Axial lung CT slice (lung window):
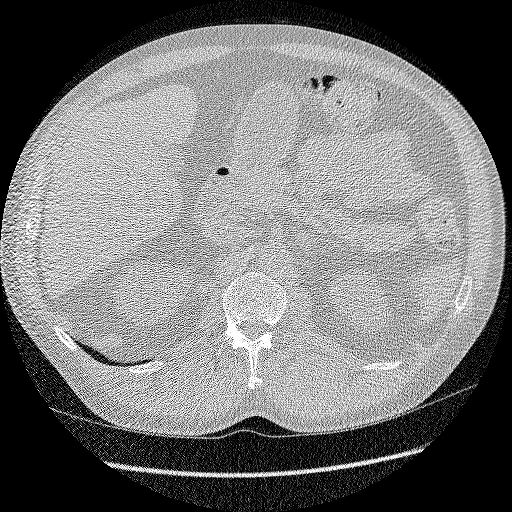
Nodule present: no